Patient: sex M, age 70
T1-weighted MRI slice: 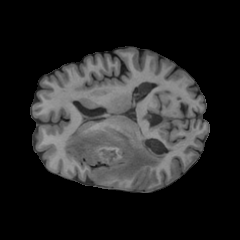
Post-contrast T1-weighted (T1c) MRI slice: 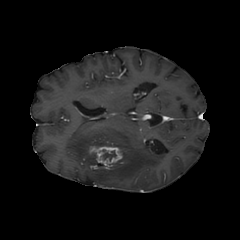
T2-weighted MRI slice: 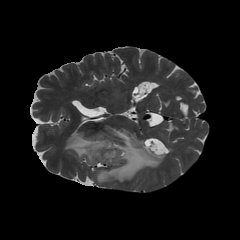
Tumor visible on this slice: yes
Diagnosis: Glioblastoma, IDH-wildtype
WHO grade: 4